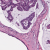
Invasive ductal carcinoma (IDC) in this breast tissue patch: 1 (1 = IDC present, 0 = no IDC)